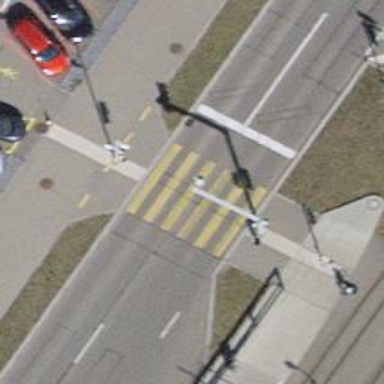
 there are traffic signals and zebra crossing."